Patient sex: F
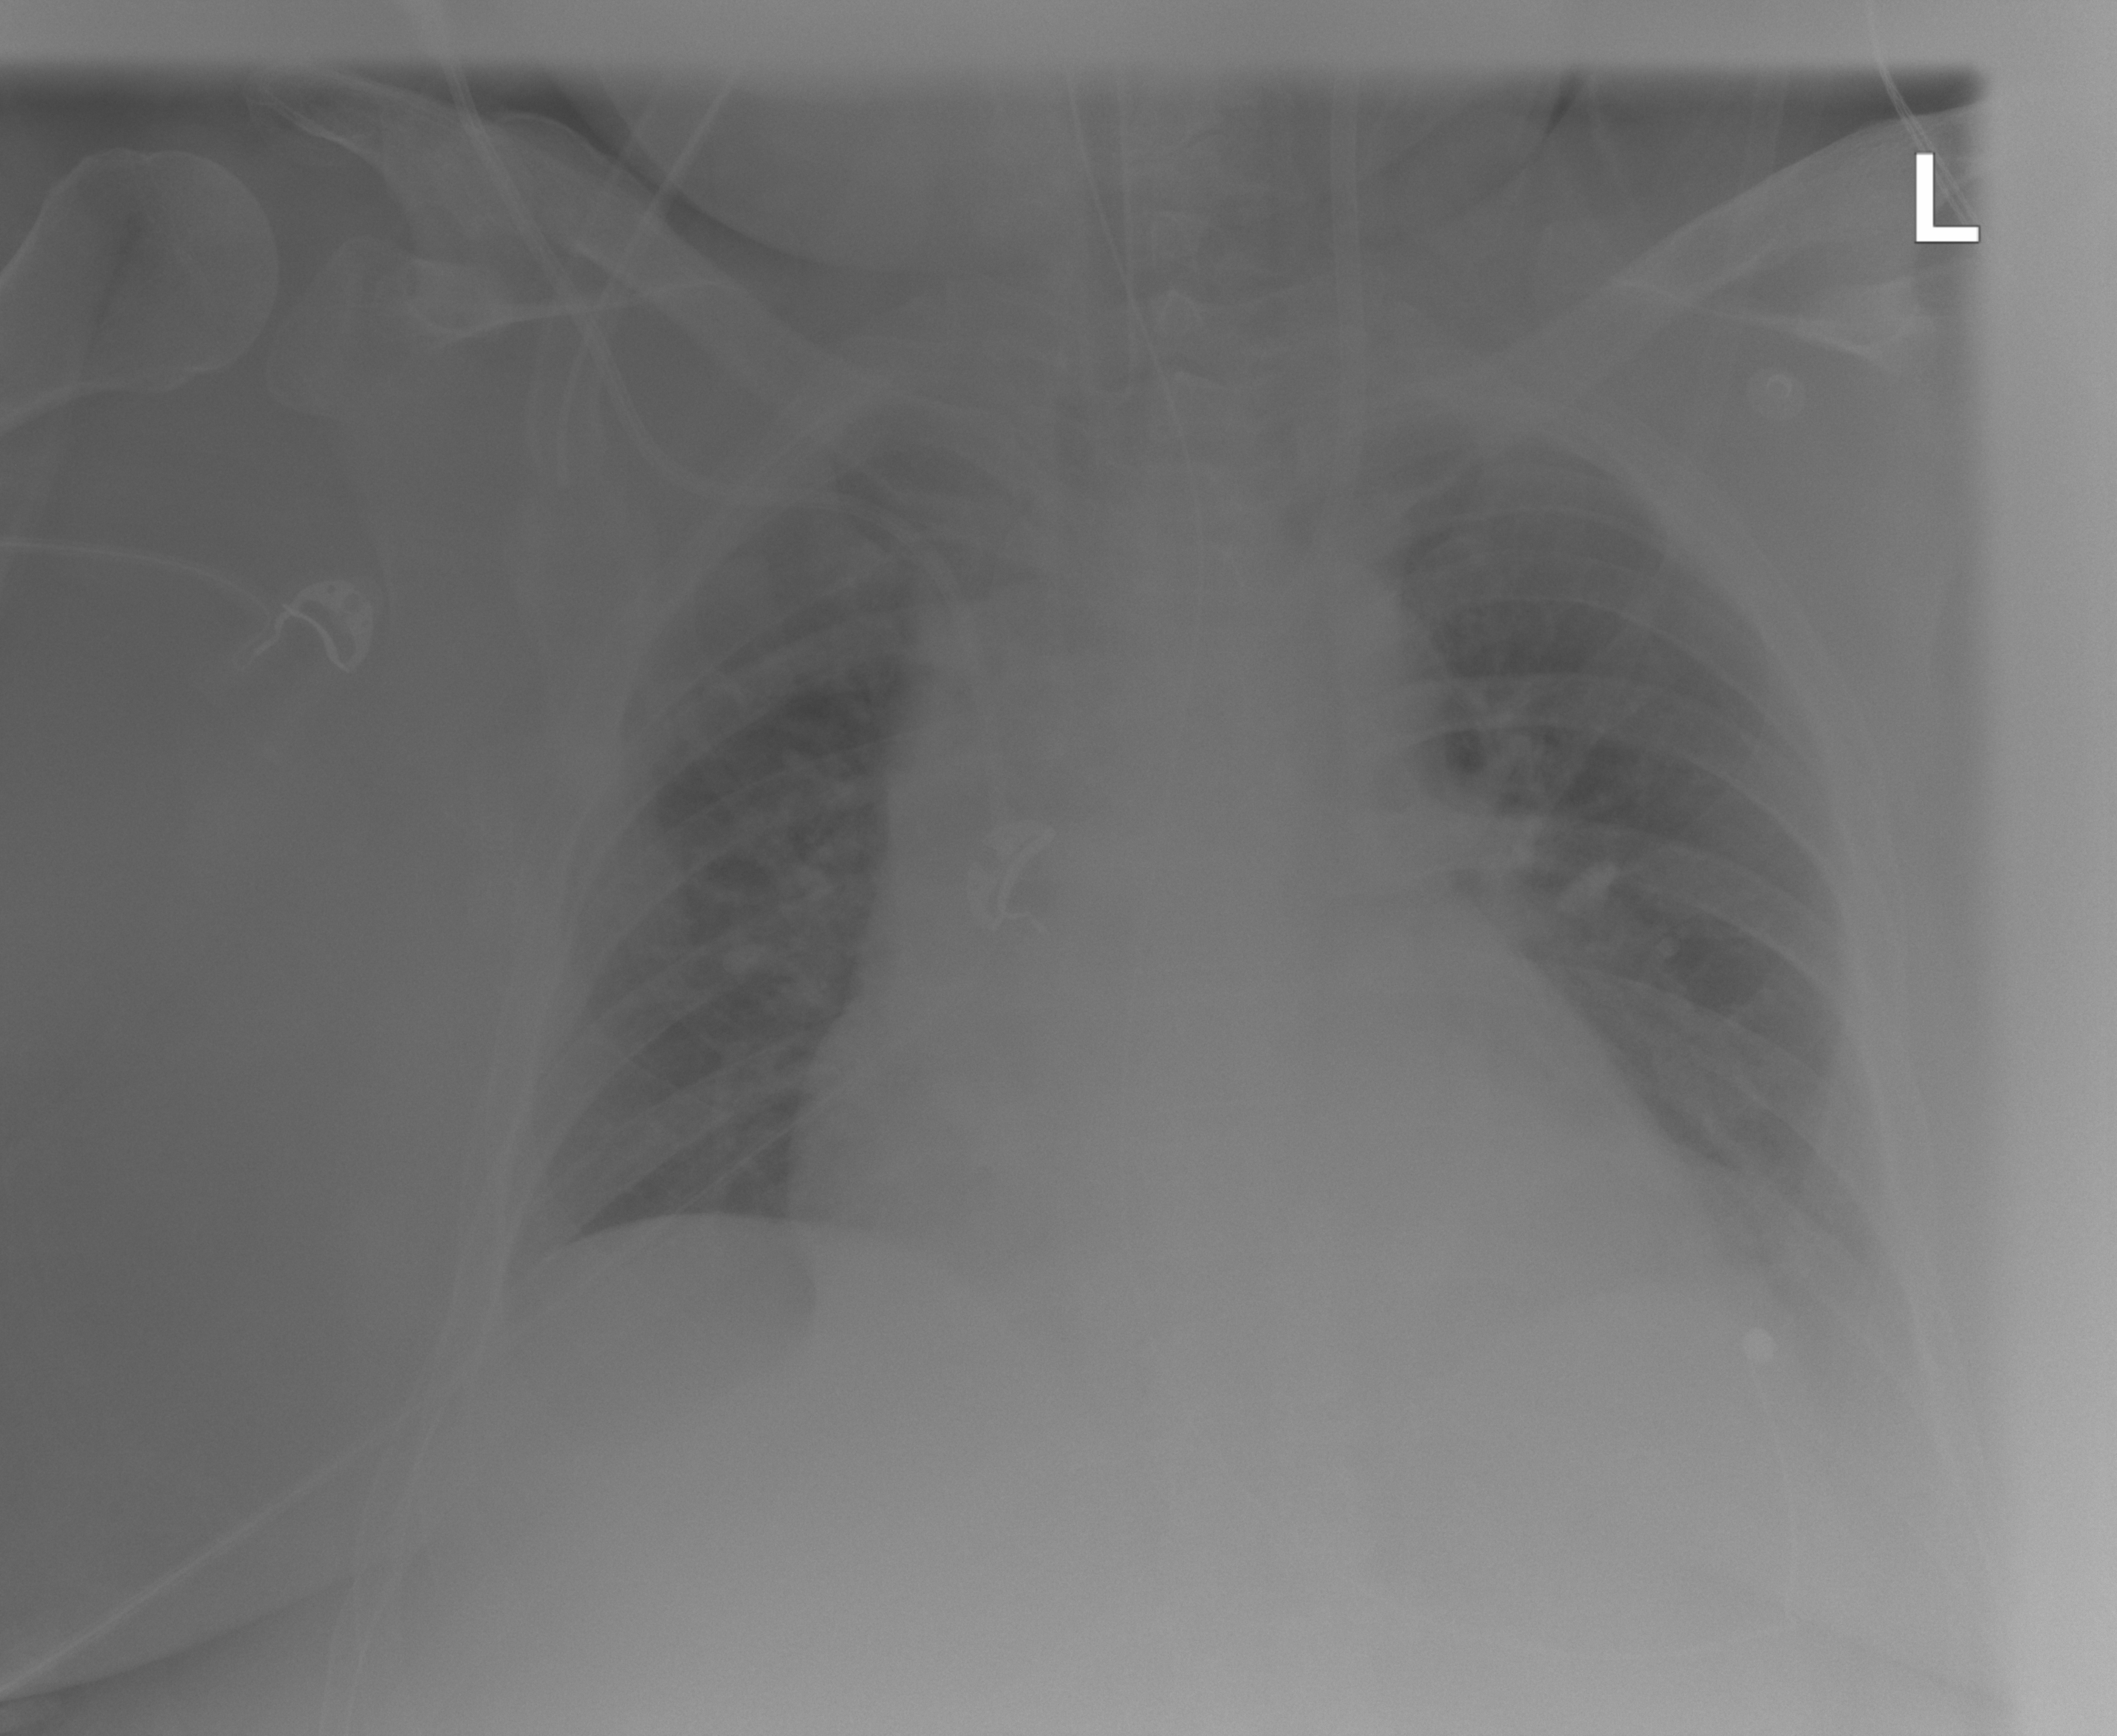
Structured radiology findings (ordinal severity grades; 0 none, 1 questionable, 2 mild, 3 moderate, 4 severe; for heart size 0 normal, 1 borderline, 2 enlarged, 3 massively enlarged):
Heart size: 2
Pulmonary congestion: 2
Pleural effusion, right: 0
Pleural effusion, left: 2
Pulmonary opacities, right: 0
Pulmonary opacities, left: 0
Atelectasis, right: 0
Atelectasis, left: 2